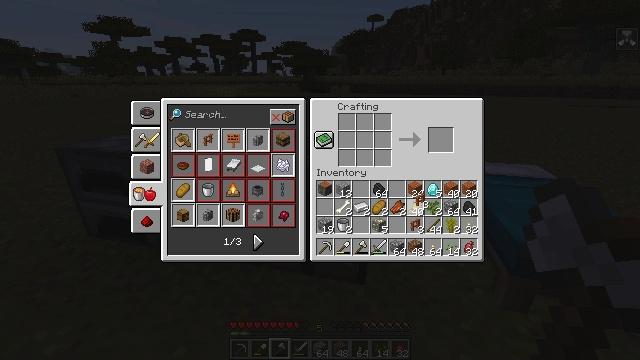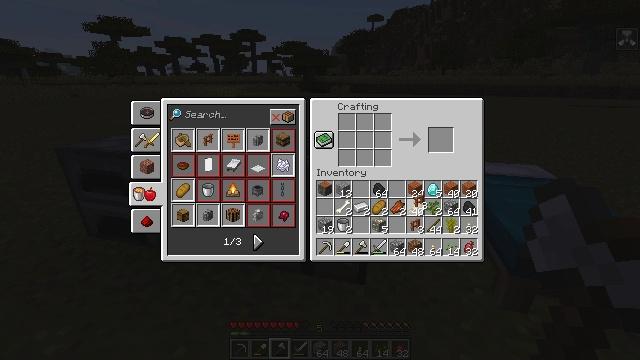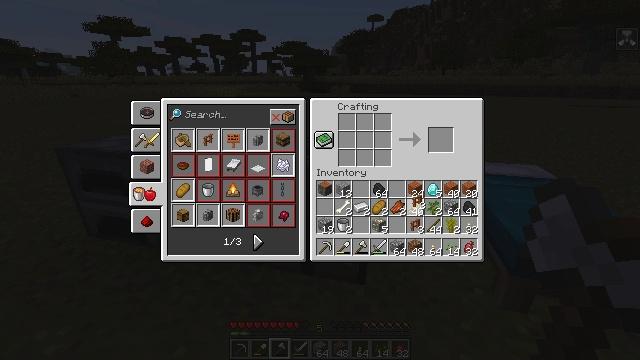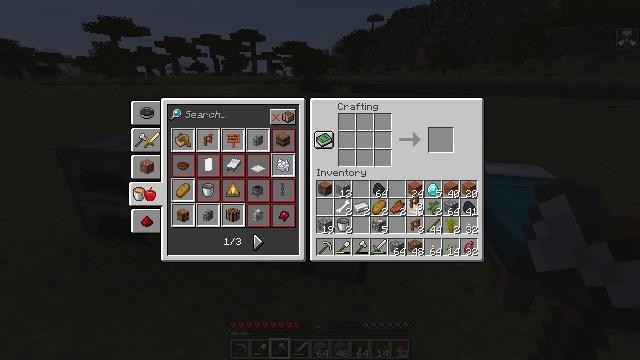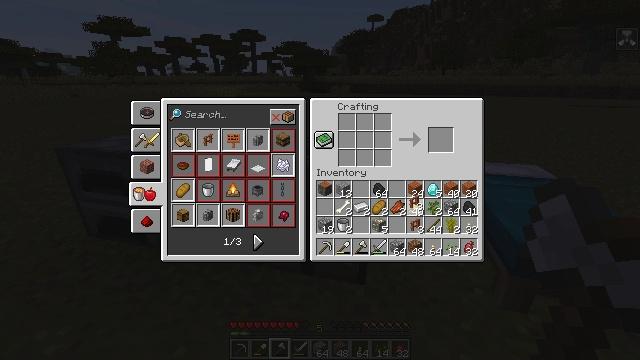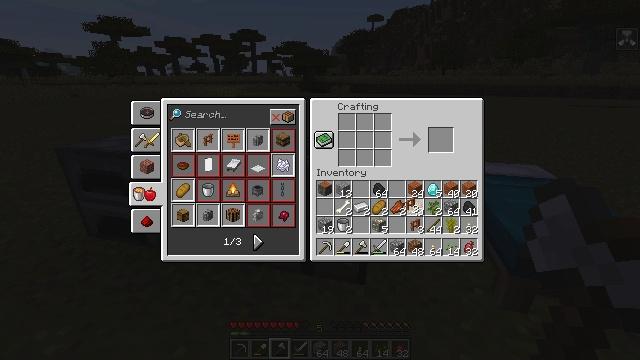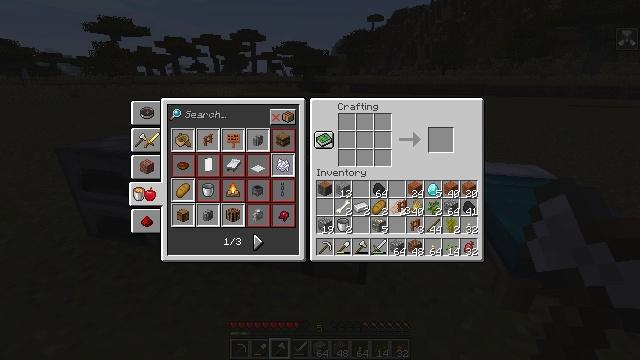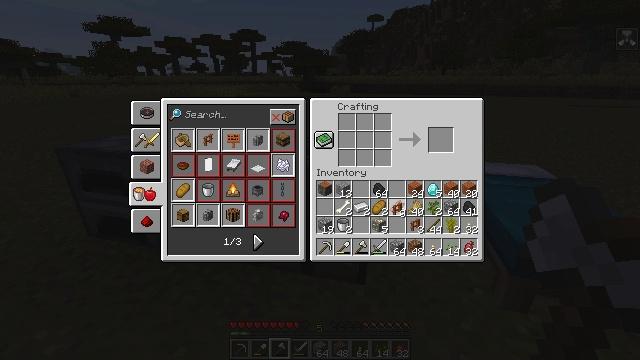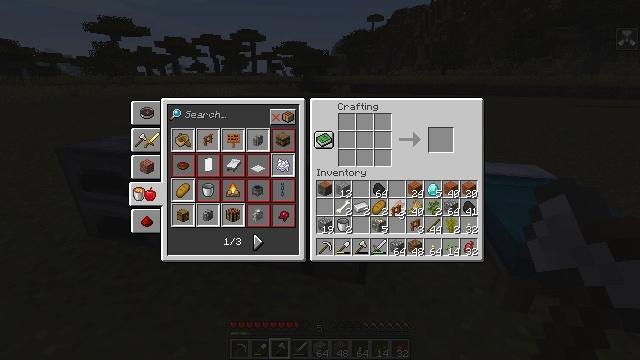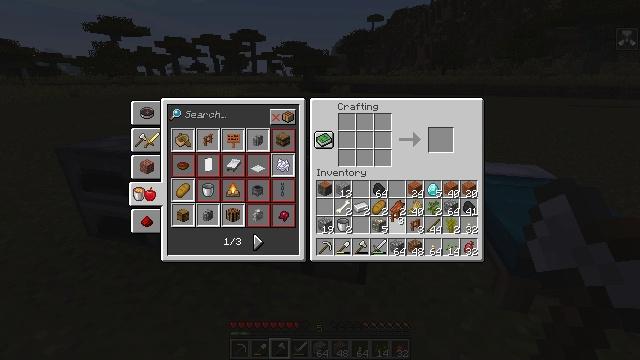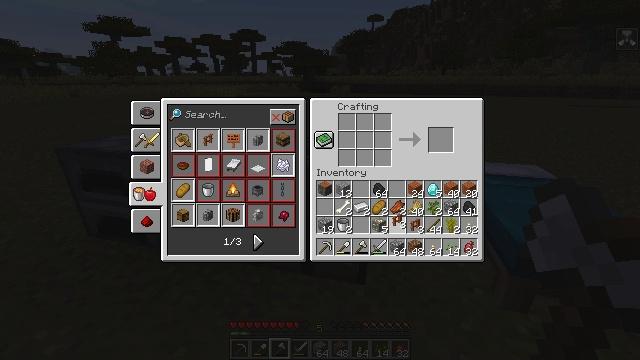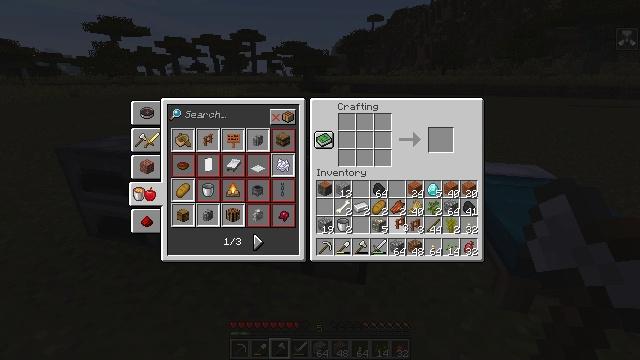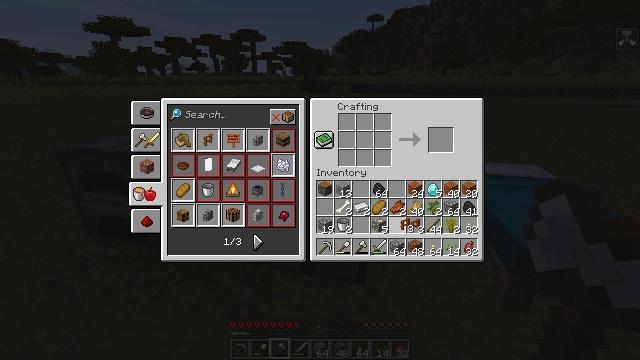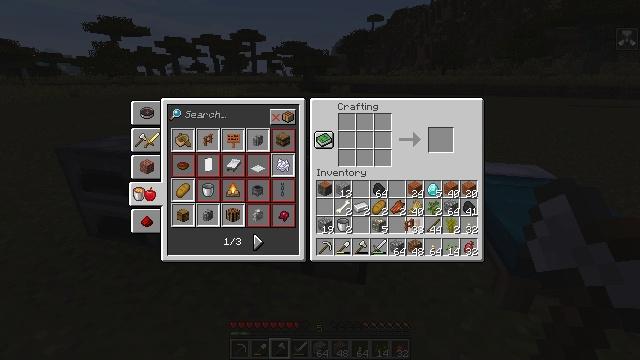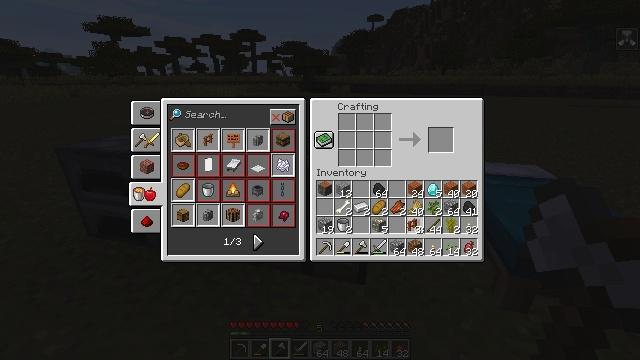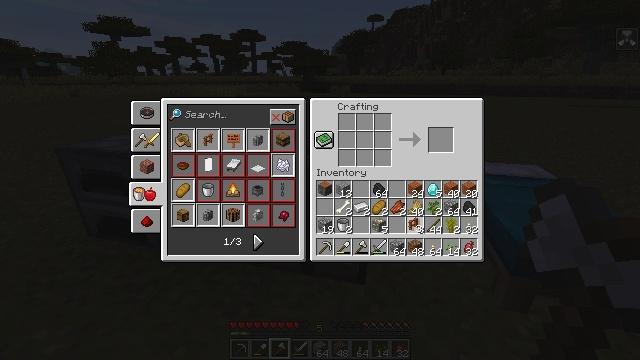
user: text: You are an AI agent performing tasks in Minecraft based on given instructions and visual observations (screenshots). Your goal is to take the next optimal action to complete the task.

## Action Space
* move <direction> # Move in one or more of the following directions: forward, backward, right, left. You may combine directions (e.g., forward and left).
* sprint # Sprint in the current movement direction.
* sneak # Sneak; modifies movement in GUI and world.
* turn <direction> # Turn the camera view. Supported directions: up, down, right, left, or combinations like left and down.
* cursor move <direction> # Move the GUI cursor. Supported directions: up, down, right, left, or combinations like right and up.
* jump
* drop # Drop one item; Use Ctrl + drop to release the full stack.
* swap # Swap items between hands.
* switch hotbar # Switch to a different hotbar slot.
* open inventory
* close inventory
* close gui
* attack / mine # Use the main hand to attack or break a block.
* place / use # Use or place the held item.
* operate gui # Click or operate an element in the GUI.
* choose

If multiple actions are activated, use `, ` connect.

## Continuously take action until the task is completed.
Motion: motion action
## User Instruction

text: Craft some sticks and acacia wood into an acacia fence.
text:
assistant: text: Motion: no_op
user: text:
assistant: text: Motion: no_op
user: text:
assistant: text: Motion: no_op
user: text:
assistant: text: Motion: no_op
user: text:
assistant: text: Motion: no_op
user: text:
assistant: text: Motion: cursor move left
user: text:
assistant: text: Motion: no_op
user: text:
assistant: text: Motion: no_op
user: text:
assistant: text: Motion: no_op
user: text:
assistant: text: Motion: no_op
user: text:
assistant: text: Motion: no_op
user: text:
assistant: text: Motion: no_op
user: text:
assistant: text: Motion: no_op
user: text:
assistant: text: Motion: no_op
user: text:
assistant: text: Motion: no_op
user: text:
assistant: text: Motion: operate gui
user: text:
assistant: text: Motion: operate gui
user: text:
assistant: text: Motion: no_op
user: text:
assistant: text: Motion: no_op
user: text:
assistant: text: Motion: cursor move up
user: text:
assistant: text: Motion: cursor move right and up
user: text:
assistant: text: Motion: cursor move right and up
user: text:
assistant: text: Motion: no_op
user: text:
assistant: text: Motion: no_op
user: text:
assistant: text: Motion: cursor move up
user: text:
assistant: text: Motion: cursor move up
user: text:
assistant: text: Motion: cursor move left
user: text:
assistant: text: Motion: cursor move left
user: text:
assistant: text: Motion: cursor move left
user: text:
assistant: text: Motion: cursor move left